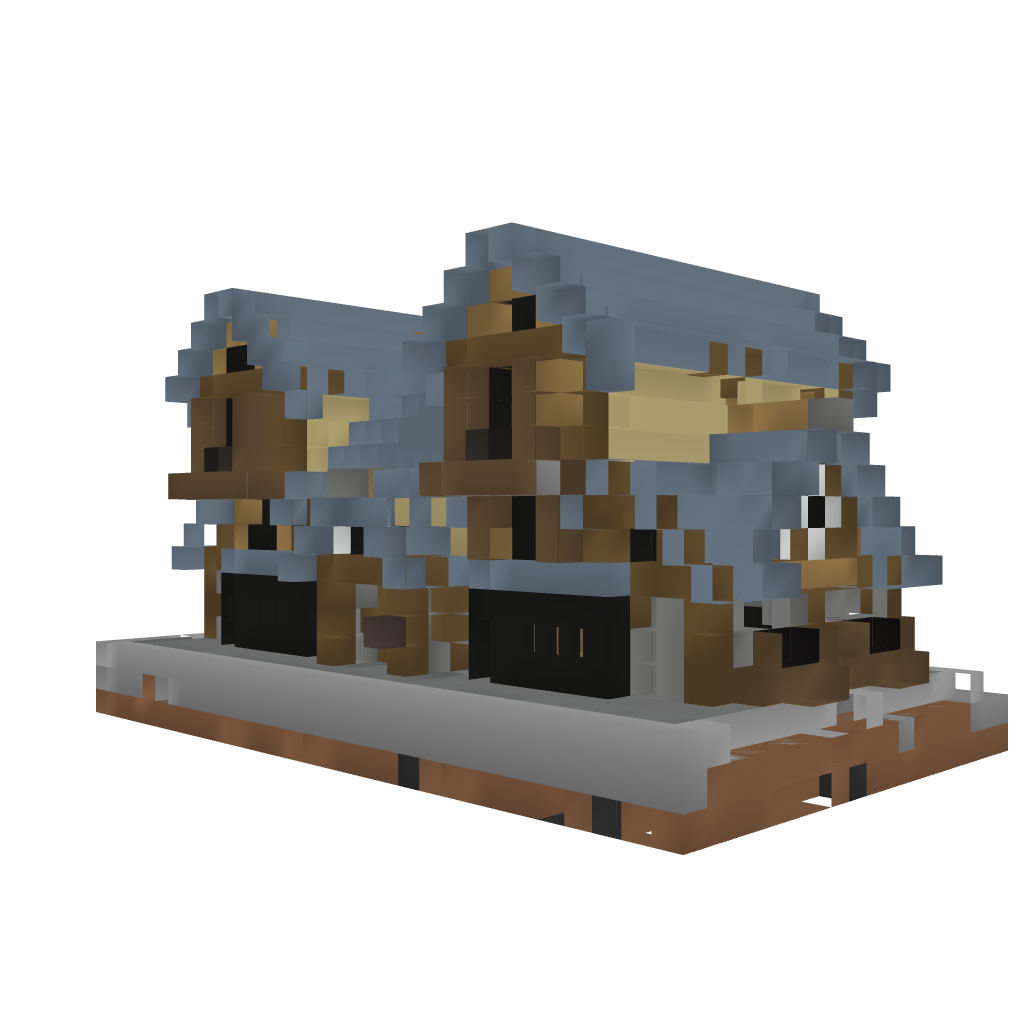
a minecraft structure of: Medieval Tavern Inn